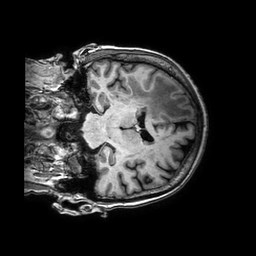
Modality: T1w
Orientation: coronal
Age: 58
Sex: female
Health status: ill
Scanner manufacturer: philips
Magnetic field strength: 3 T
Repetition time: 0.006765 s
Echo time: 0.00304 s